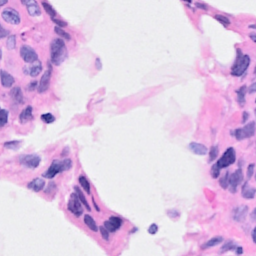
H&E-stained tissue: Breast